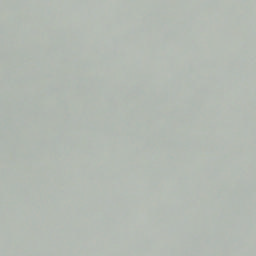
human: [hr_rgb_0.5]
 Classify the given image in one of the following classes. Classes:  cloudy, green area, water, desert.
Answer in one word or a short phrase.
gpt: cloudy